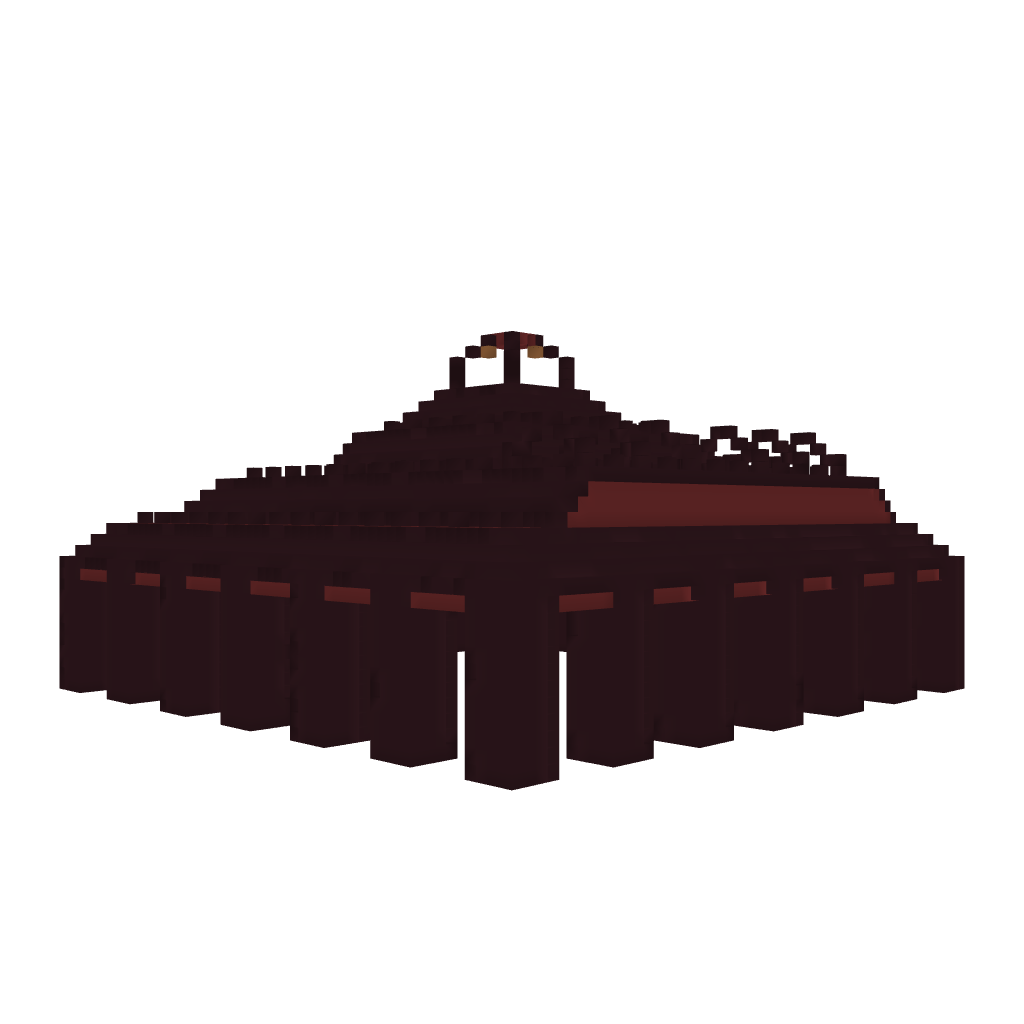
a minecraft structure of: Sea Temple: Nether